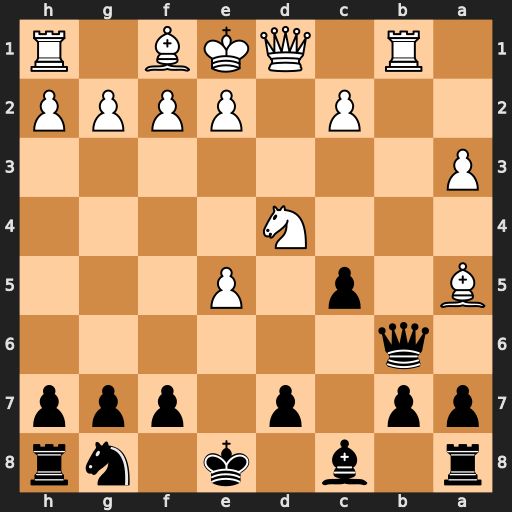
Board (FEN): r1b1k1nr/pp1p1ppp/1q6/B1p1P3/3N4/P7/2P1PPPP/1R1QKB1R
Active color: b
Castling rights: Kkq
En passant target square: -
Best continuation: Qxa5+ Qd2 Qxd2+ Kxd2 cxd4